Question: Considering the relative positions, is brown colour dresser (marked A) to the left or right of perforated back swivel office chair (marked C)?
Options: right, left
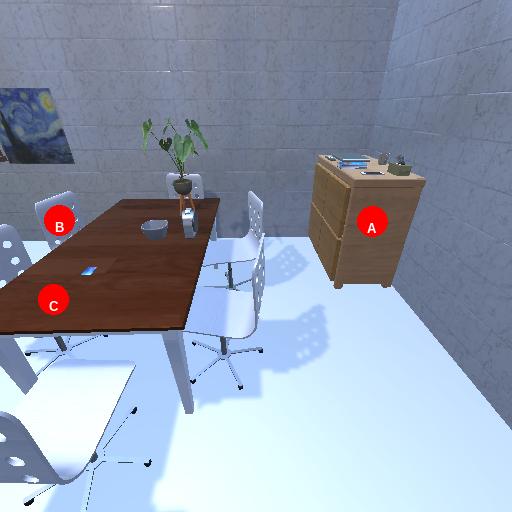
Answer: right